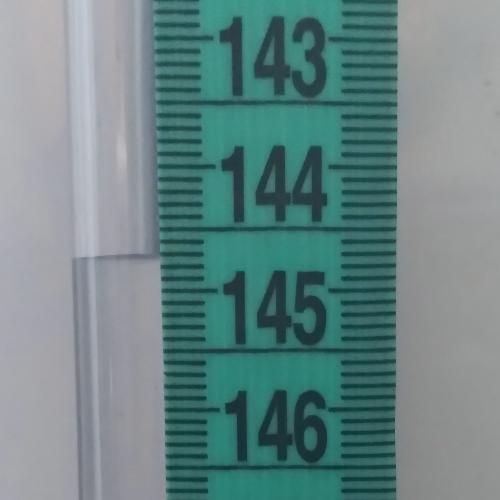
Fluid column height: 144.7 cm